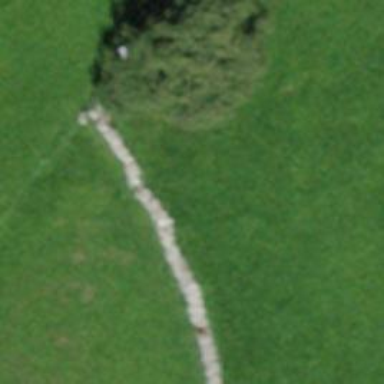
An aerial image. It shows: Wall is shown in the image.